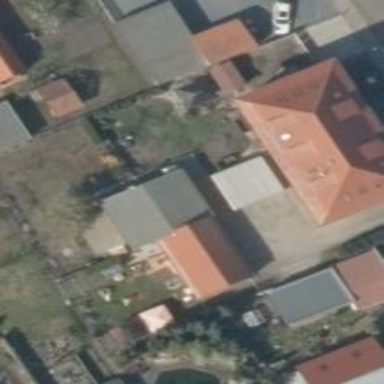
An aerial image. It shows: Shed.